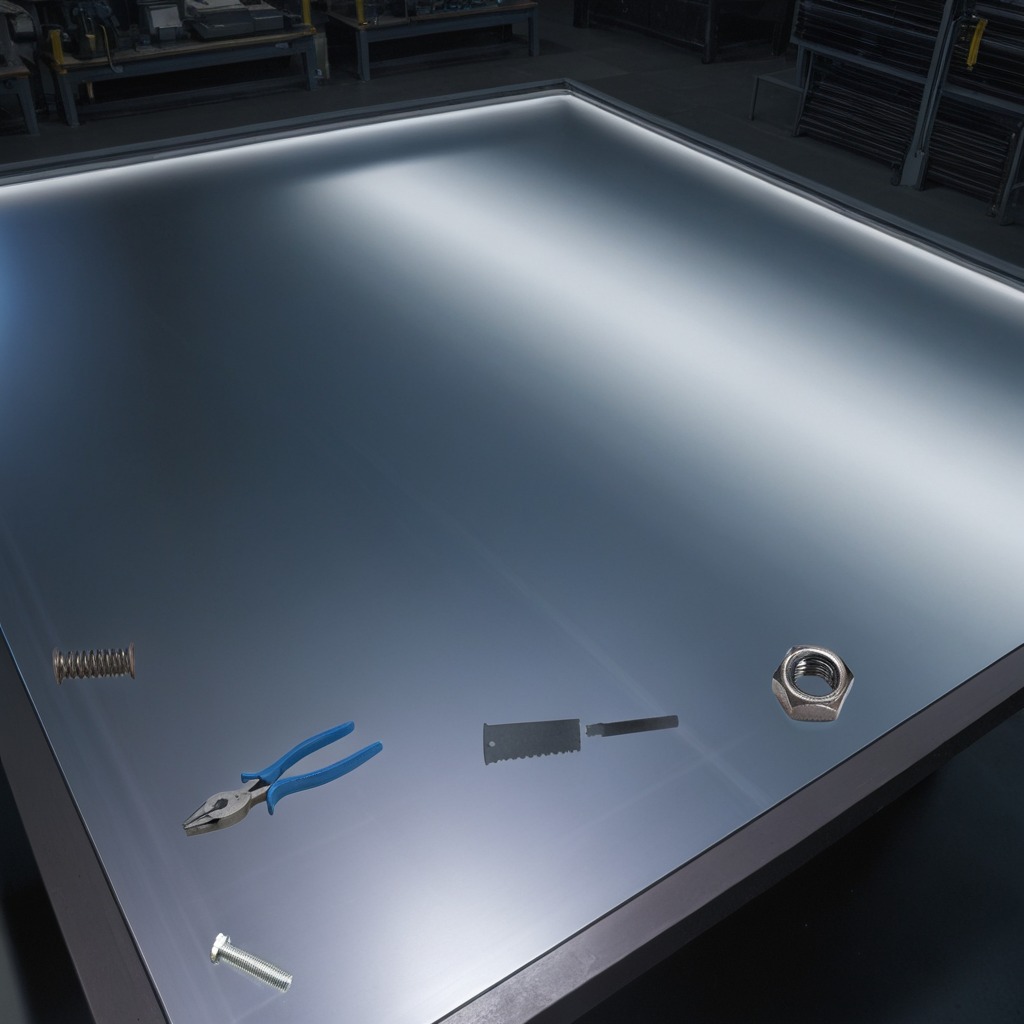
A metal machine screw, a pair of pliers, a coiled metal spring, a handheld metal saw, and a metal nut are lying on the tabletop.